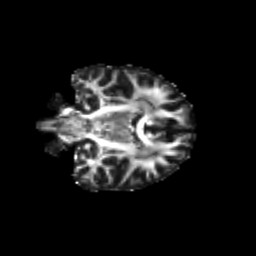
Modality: FA
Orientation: coronal
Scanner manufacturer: siemens
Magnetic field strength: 3 T
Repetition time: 9.2 s
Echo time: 0.084 s